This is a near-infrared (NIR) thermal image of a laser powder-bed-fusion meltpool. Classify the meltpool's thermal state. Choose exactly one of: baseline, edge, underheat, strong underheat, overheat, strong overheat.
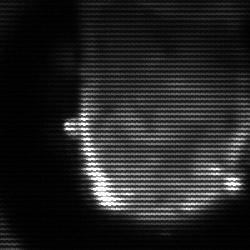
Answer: baseline